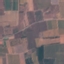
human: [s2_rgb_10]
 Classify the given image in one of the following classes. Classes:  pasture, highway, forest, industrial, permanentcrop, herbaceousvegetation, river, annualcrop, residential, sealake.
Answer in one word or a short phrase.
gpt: PermanentCrop